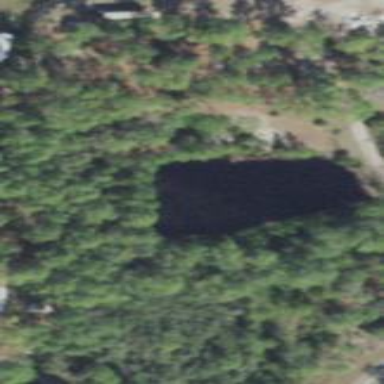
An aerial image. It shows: Reservoir of natural water.